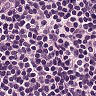
Metastatic tissue present: no